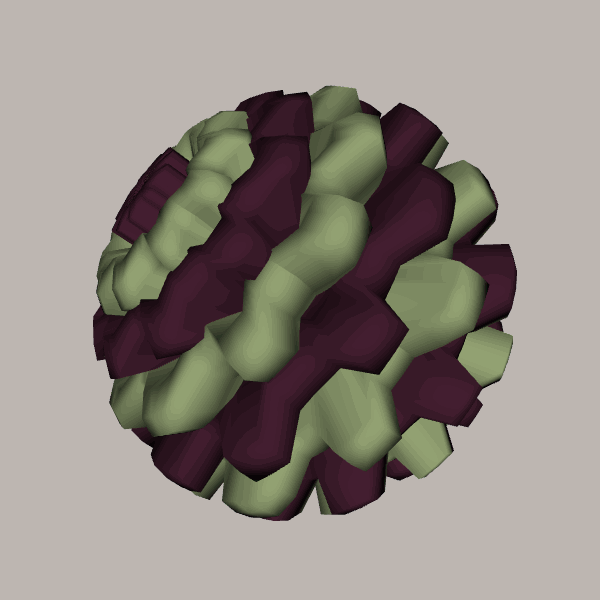
Background: light